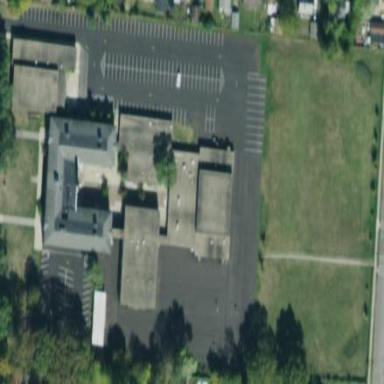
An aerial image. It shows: School.